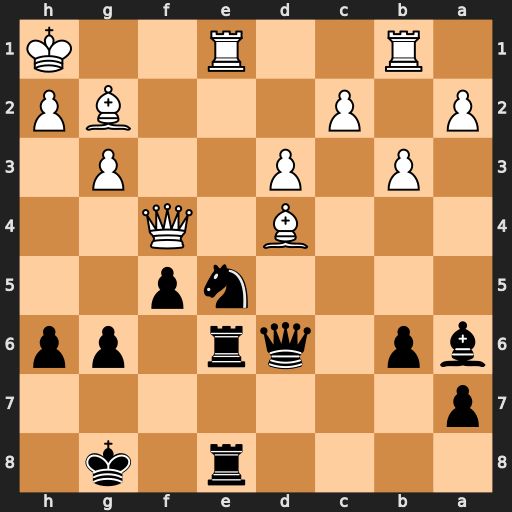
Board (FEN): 4r1k1/p7/bp1qr1pp/4np2/3B1Q2/1P1P2P1/P1P3BP/1R2R2K
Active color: b
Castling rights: -
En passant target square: -
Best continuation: g5 Qxf5 Qxd4